Question: How to implement this type of style to text using only css3, means a horizontal line in the middle of the tag... Can it be possible using pure css...

Here's my structure:-
'''
<p class="datedAside">4 weeks ago</p>
'''
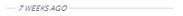
Answer: Here's one way to do it by adding a span inside the p.
HTML:
'''
<p class="datedAside"> <span> 4 weeks ago </span> </p>
'''
CSS:
'''
p {background: #000; height:1px; margin-top:10px;}
p span{background: #fff; padding:10px; position:relative; top:-10px; left: 20px}
'''
<URL>